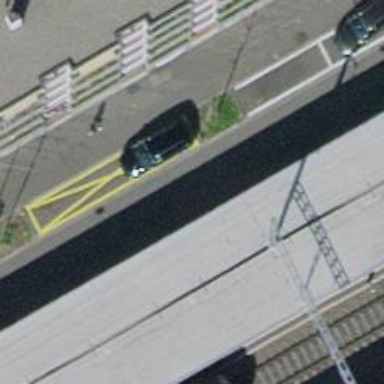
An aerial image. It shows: Asphalt footway with ramp.